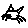
Label: cat